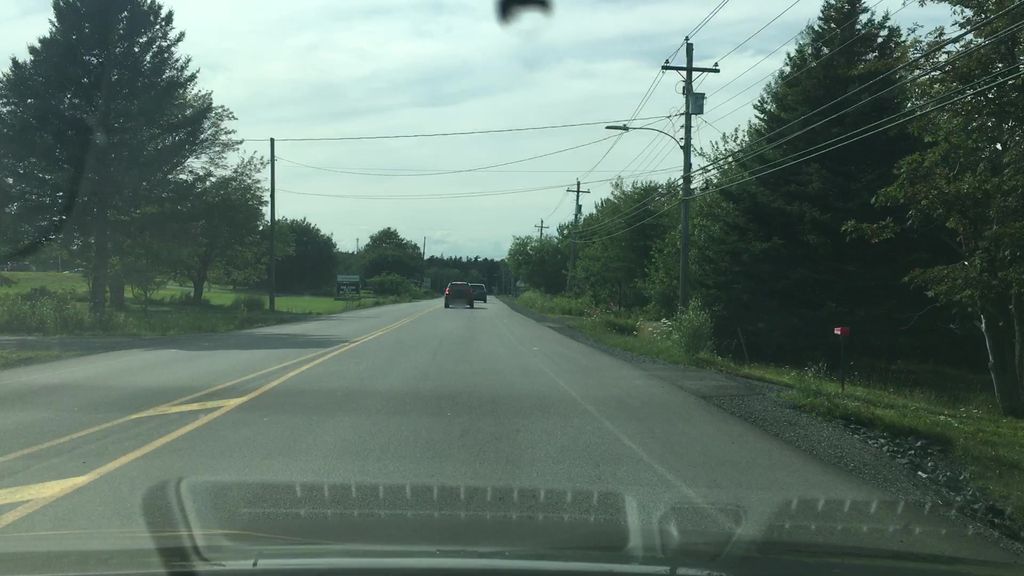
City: halifax